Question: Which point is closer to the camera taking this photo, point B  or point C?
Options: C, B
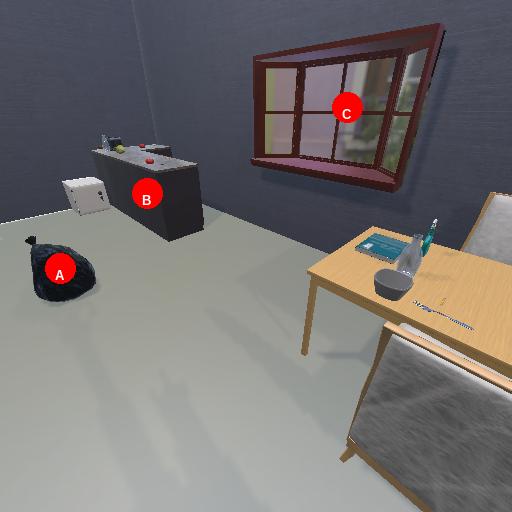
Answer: C